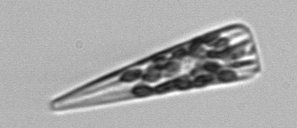
Label: Licmophora